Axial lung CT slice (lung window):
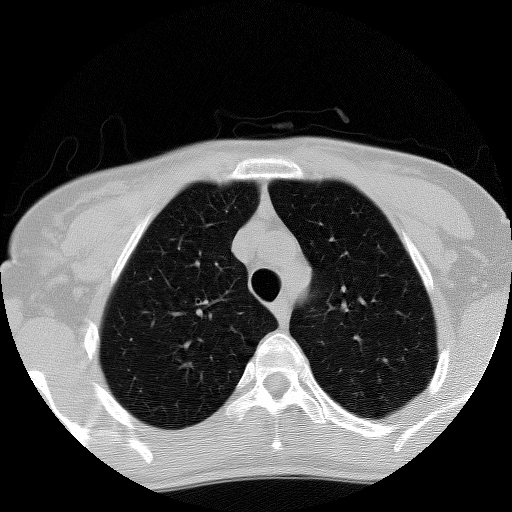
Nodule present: no